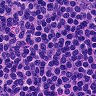
Metastatic tissue present: no